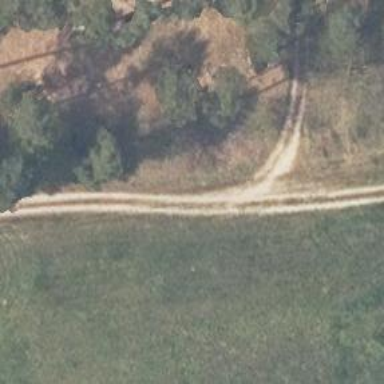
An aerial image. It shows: Sandy track road with grade3 tracktype.